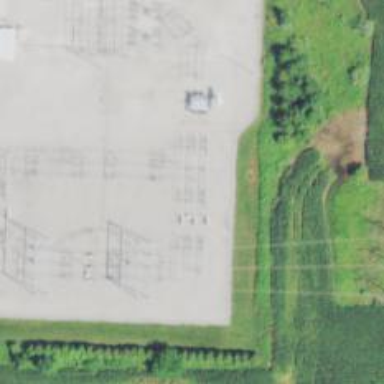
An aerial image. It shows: Switch for power supply.